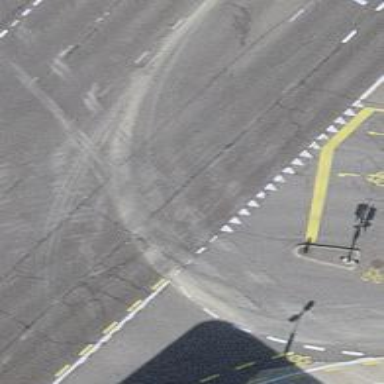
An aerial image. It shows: Road with traffic signals.